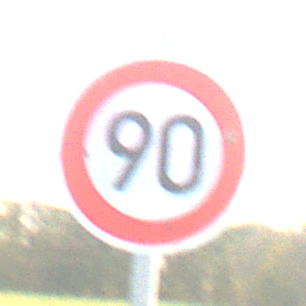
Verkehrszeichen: Geschwindigkeit90
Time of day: SunriseSunset
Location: Outdoor (Nature)
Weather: PartlyCloudy
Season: NotSpecified
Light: Natural